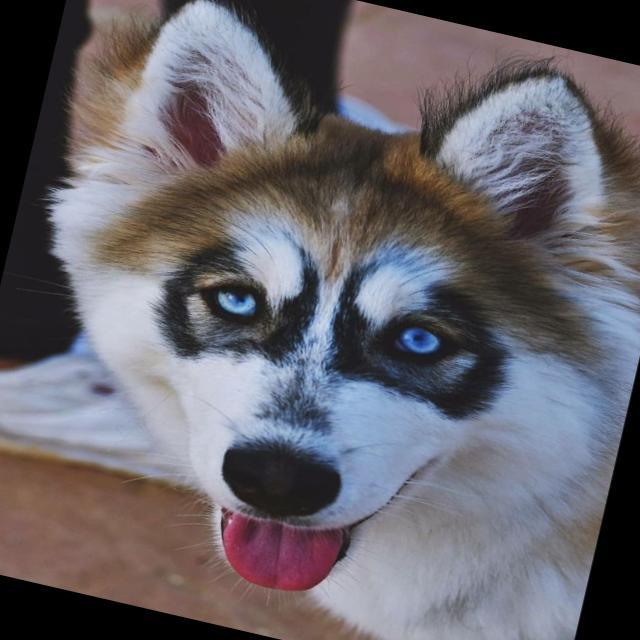
Healthy canine skin — no visible lesions, inflammation, or abnormalities. The skin and coat appear normal.